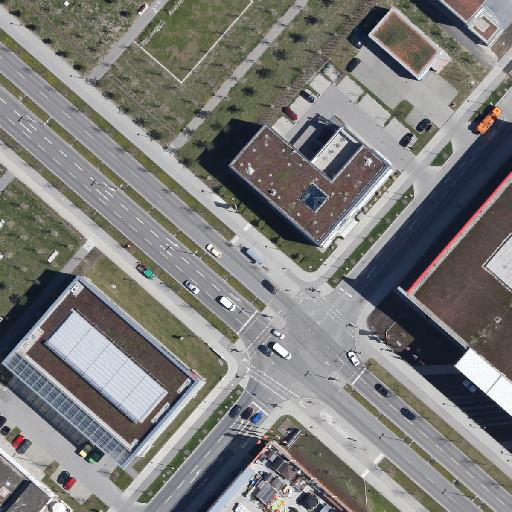
Referring expression: vehicle driving on the road